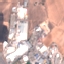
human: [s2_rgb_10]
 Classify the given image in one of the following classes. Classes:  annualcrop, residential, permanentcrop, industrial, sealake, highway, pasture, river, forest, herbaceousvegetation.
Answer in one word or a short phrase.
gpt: Industrial